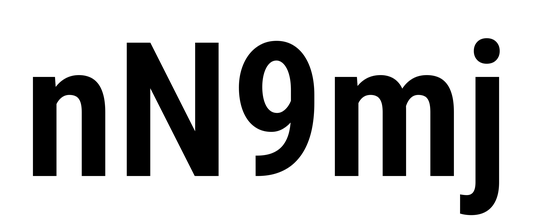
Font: Roboto_Condensed_SemiBold